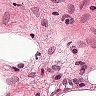
Metastatic tissue present: no